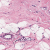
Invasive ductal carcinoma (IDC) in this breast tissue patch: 0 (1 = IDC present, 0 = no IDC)